Question: Example:
Given 20$, I want to count WAYS to exchange 20$ with coins = { 5$,10$, 15$}
The order of coins doesn't matter.
<URL>
The solution says : total num of ways = using coin + not use the coin :
total_ways = count( S, m - 1, n ) + count( S, m, n-S[m-1] )
In form of tree:

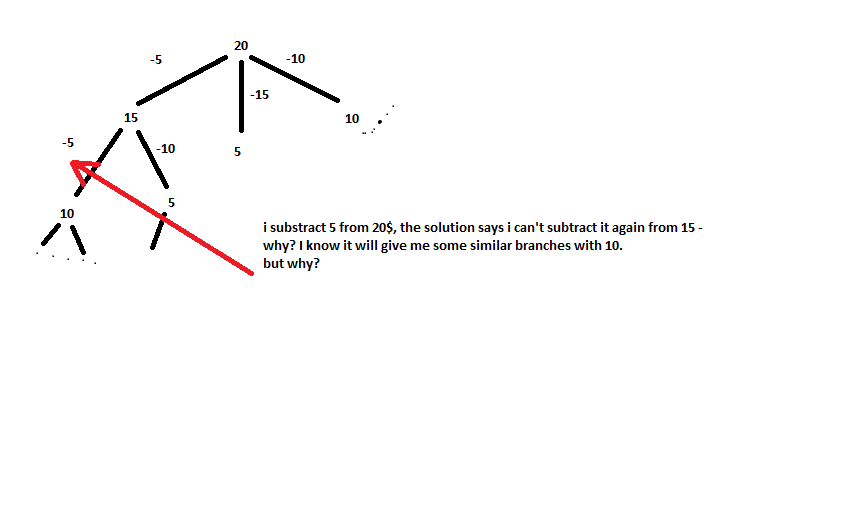
Answer: > The solution says : total num of ways = using coin + not use the coin
: total_ways = count( S, m - 1, n ) + count( S, m, n-S[m-1] )
I think you've misunderstood the solution statement a bit.
What it says exactly is:
'''
1) Optimal Substructure
To count total number solutions, we can divide all set solutions in two sets.
1) Solutions that do not contain mth coin (or Sm).
2) Solutions that contain at least one Sm.
'''
This is a way of subdividing the problem into two smaller versions of the same problem.
The number of ways it can be done without using the coin just the same problem with the same goal total and the smaller set of coins.
But the number of ways of it can be done with one of this coin is the same problem with the goal total reduced by the size of the coin, but with the same set of allowed coins.
In this second set, the same coin is indeed allowed to be used again.